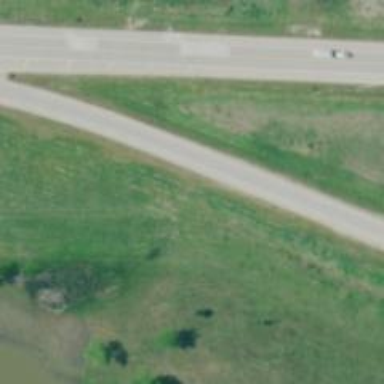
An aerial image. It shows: Trunk link highway.